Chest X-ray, AP view. Patient: 59 years old, sex M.
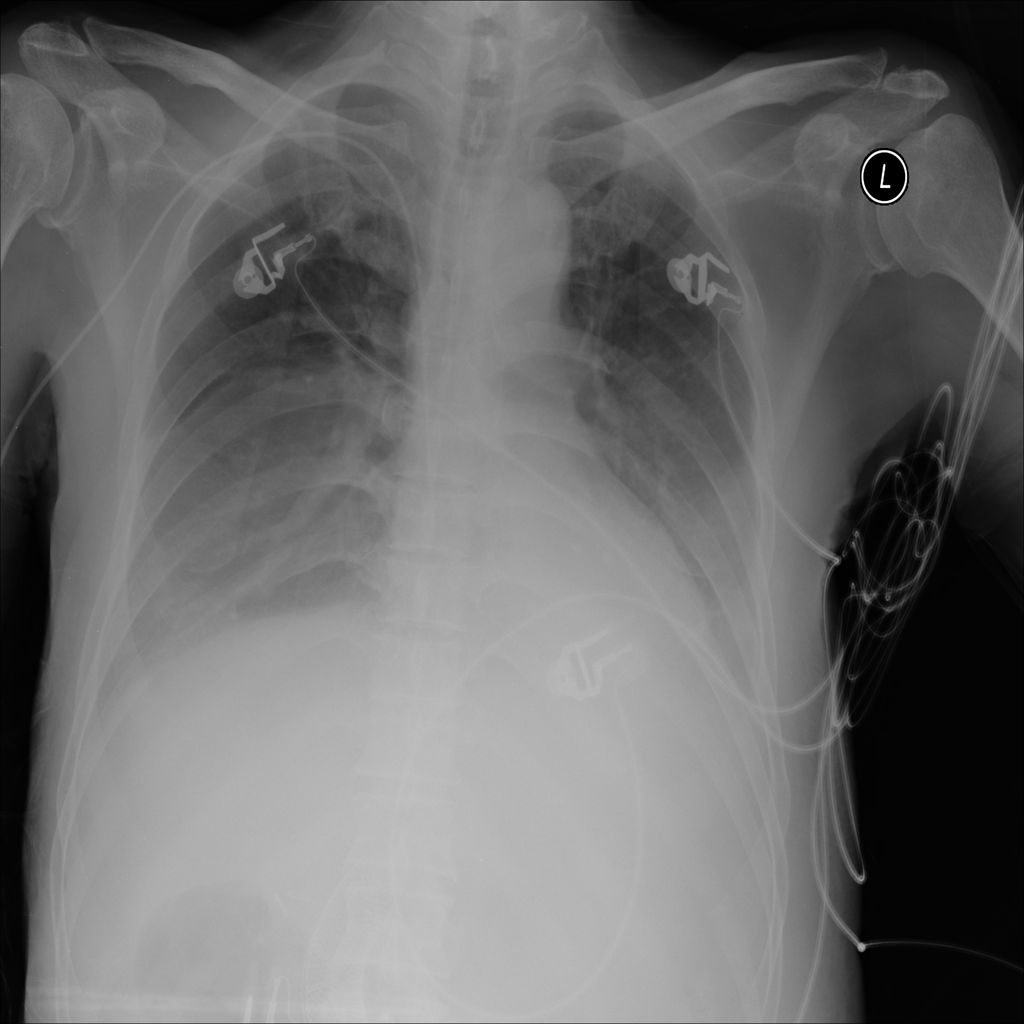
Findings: Consolidation